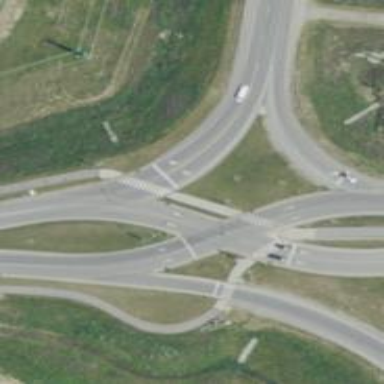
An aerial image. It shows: Crossing on cycleway.